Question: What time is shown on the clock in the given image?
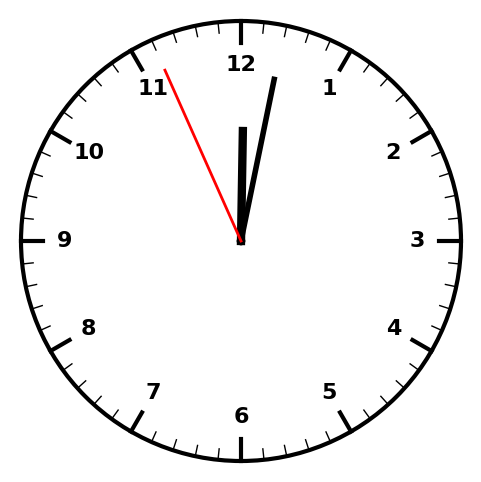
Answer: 12:01:56